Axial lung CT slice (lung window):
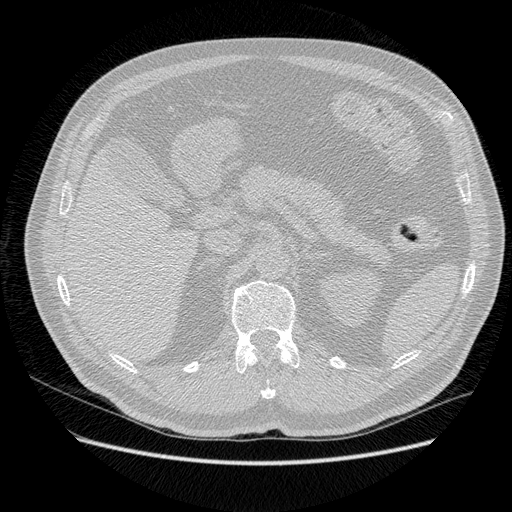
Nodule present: no